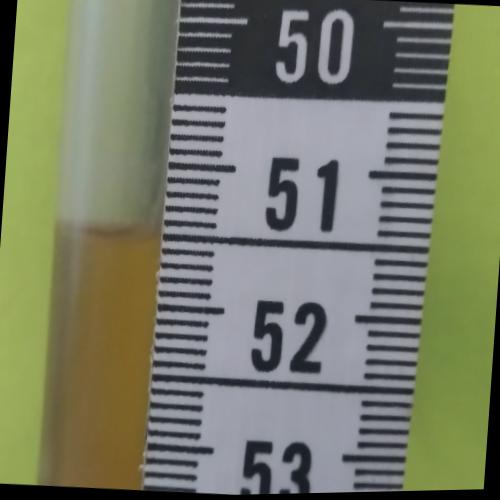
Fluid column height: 51.5 cm